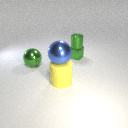
large blue metal sphere above large yellow rubber cylinder